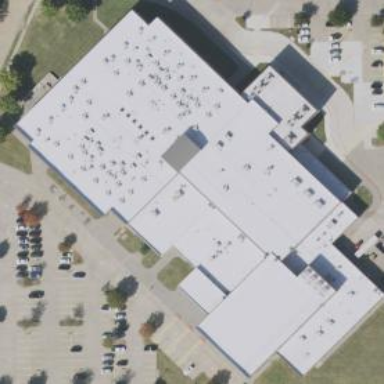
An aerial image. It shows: School building.